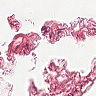
Metastatic tissue present: no